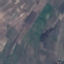
Land use / land cover: PermanentCrop